Три концентрические металлические сферы $1$, $2$, $3$, радиусы которых связаны соотношением $r_{1}
Найдите потенциал поля в некоторой точке $A$, расположенной между сферами $1$ и $2$ на расстоянии $r$ от центра сфер в следующих случаях:
ключи $K_{1}$ и $K_{2}$ разомкнуты;
после замыкания ключа $K_{1}$;
после замыкания ключа $K_{2}$ при замкнутом ключе $K_{1}$.
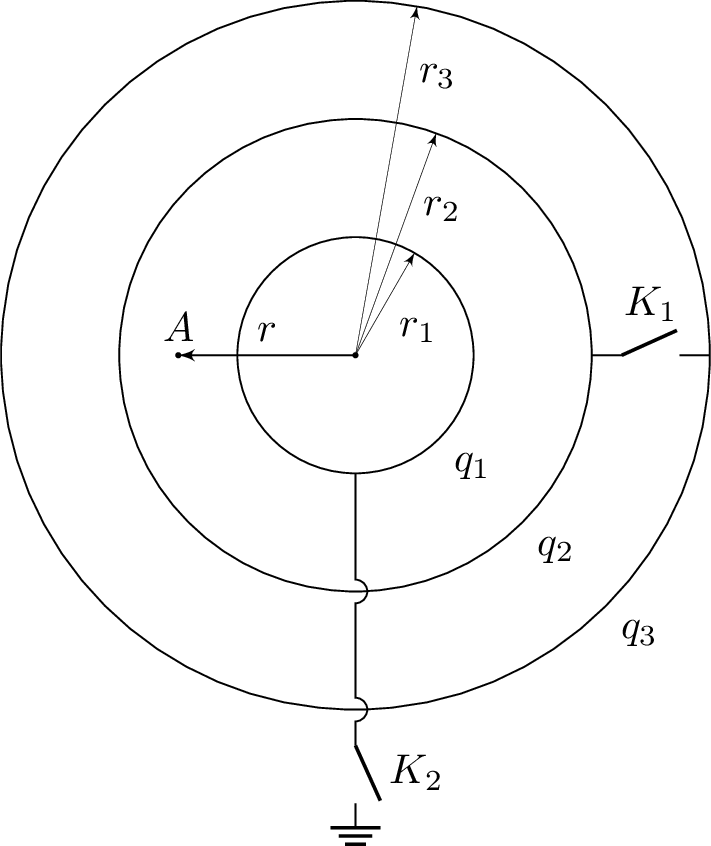
Найдите потенциал поля в некоторой точке $A$, расположенной между сферами $1$ и $2$ на расстоянии $r$ от центра сфер в следующих случаях:

ключи $K_{1}$ и $K_{2}$ разомкнуты;
Решение: В случае $а)$ имеем $$ \varphi_{A 1}=\frac{1}{4 \pi \varepsilon_{0}}\left(\frac{q_{1}}{r}+\frac{q_{2}}{r_{2}}+\frac{q_{3}}{r_{3}}\right). $$
Ответ: $$ \varphi_{A 1}=\frac{1}{4 \pi \varepsilon_{0}}\left(\frac{q_{1}}{r}+\frac{q_{2}}{r_{2}}+\frac{q_{3}}{r_{3}}\right). $$

после замыкания ключа $K_{1}$;
Решение: В случае $б)$ поле между сферами $2$ и $3$ отсутствует. На сфере $2$ будет индуцирован заряд, равный $-q_{1}$, заряд $q_{1}+q_{2}$ уйдет на сферу $3$. Из закона сохранения заряда следует, что полный заряд на сфере $3$ будет равен $q_{1}+q_{2}+q_{3}$. Следовательно, $$ \varphi_{A 2}=\frac{1}{4 \pi \varepsilon_{0}}\left(\frac{q_{1}}{r}-\frac{q_{1}}{r_{2}}+\frac{q_{1}+q_{2}+q_{3}}{r_{3}}\right). $$
Ответ: $$ \varphi_{A 2}=\frac{1}{4 \pi \varepsilon_{0}}\left(\frac{q_{1}}{r}-\frac{q_{1}}{r_{2}}+\frac{q_{1}+q_{2}+q_{3}}{r_{3}}\right). $$

после замыкания ключа $K_{2}$ при замкнутом ключе $K_{1}$.
Решение: В случае $в)$ после заземления сферы $1$ ее потенциал станет равным нулю: $$ \varphi_{1}=0=\frac{1}{4 \pi \varepsilon_{0}}\left(\frac{q_{1}^{*}+q_{2}+q_{3}}{r_{3}}+\frac{q_{1}^{*}}{r_{1}}-\frac{q_{1}^{*}}{r_{2}}\right), \quad (1) $$ где $q_{1}^{*}$ — заряд на сфере $1$ после замыкания ключа $K_{2}$. Из соотношения $(1)$ находим $$ q_{1}^{*}=\frac{q_{2}+q_{3}}{r_{3}}\left(\frac{1}{r_{2}}-\frac{1}{r_{1}}-\frac{1}{r_{3}}\right)^{-1}. $$ Тогда $$ \varphi_{A 3}=\frac{1}{4 \pi \varepsilon_{0}}\left(\frac{q_{1}^{*}}{r}-\frac{q_{1}^{*}}{r_{2}}+\frac{q_{1}^{*}+q_{2}+q_{3}}{r_{3}}\right)= \\ =\frac{1}{4 \pi \varepsilon_{0}} \cdot \frac{q_{2}+q_{3}}{r_{3}}\left(\frac{1}{r}-\frac{1}{r_{1}}\right)\left(\frac{1}{r_{2}}-\frac{1}{r_{1}}-\frac{1}{r_{3}}\right)^{-1}. $$
Ответ: $$ \varphi_{A 3}=\frac{1}{4 \pi \varepsilon_{0}} \cdot \frac{q_{2}+q_{3}}{r_{3}}\left(\frac{1}{r}-\frac{1}{r_{1}}\right)\left(\frac{1}{r_{2}}-\frac{1}{r_{1}}-\frac{1}{r_{3}}\right)^{-1}. $$
Темы:
T, Электричество, Электростатика, Потенциал, Всероссийские